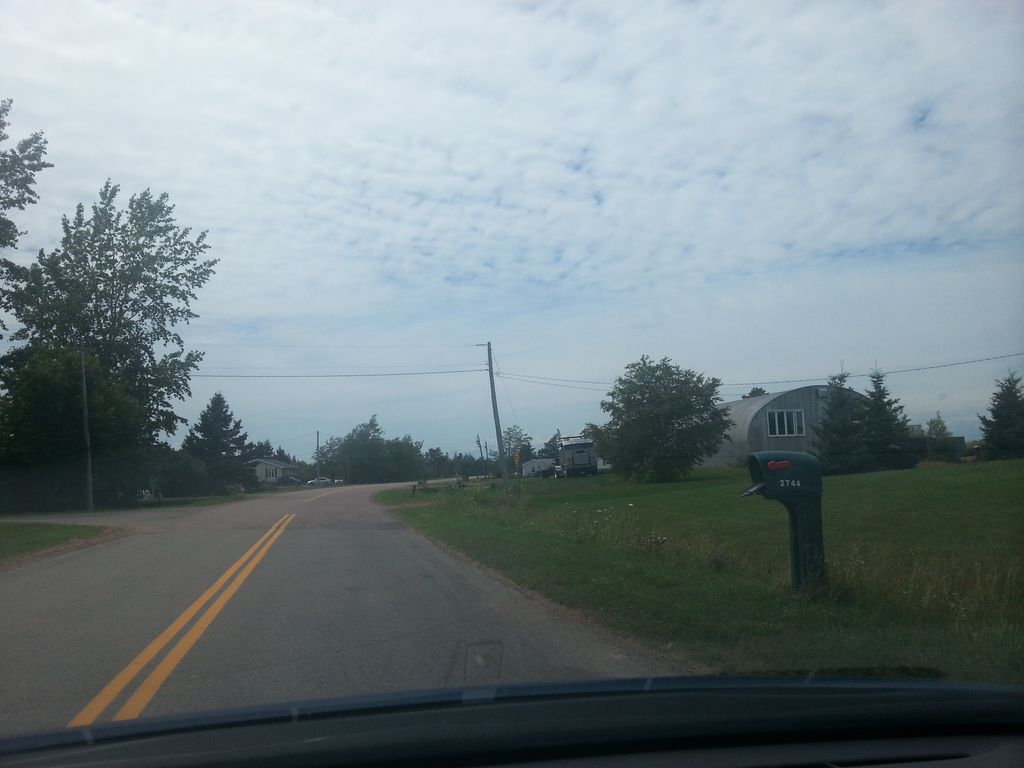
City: charlottetown